Question: '''
Intent emailIntent = new Intent(Intent.ACTION_SEND);
emailIntent.setType("image/jpeg");
emailIntent.putExtra(Intent.EXTRA_SUBJECT, "Image Attachment");
emailIntent.putExtra(Intent.EXTRA_STREAM, Uri.fromFile(resize_file));
startActivity(Intent.createChooser(emailIntent, "Send email..."));
private void compress(Bitmap bitmap) {
Bitmap out = Bitmap.createScaledBitmap(bitmap, 1024, 800, false);
try {
resize_file = createTemporaryFile("resize", ".jpg");
} catch (Exception e1) {
e1.printStackTrace();
}
FileOutputStream fOut;
try {
fOut = new FileOutputStream(resize_file);
out.compress(Bitmap.CompressFormat.JPEG, 50, fOut);
fOut.flush();
fOut.close();
bitmap.recycle();
out.recycle();
} catch (Exception e) {
}
}
'''
Gmail Trace:

Gmail app opens with the attached file, but as soon when i click on send button, i'm getting an error message 'Gmail app is not responding'. Thanks in advance.
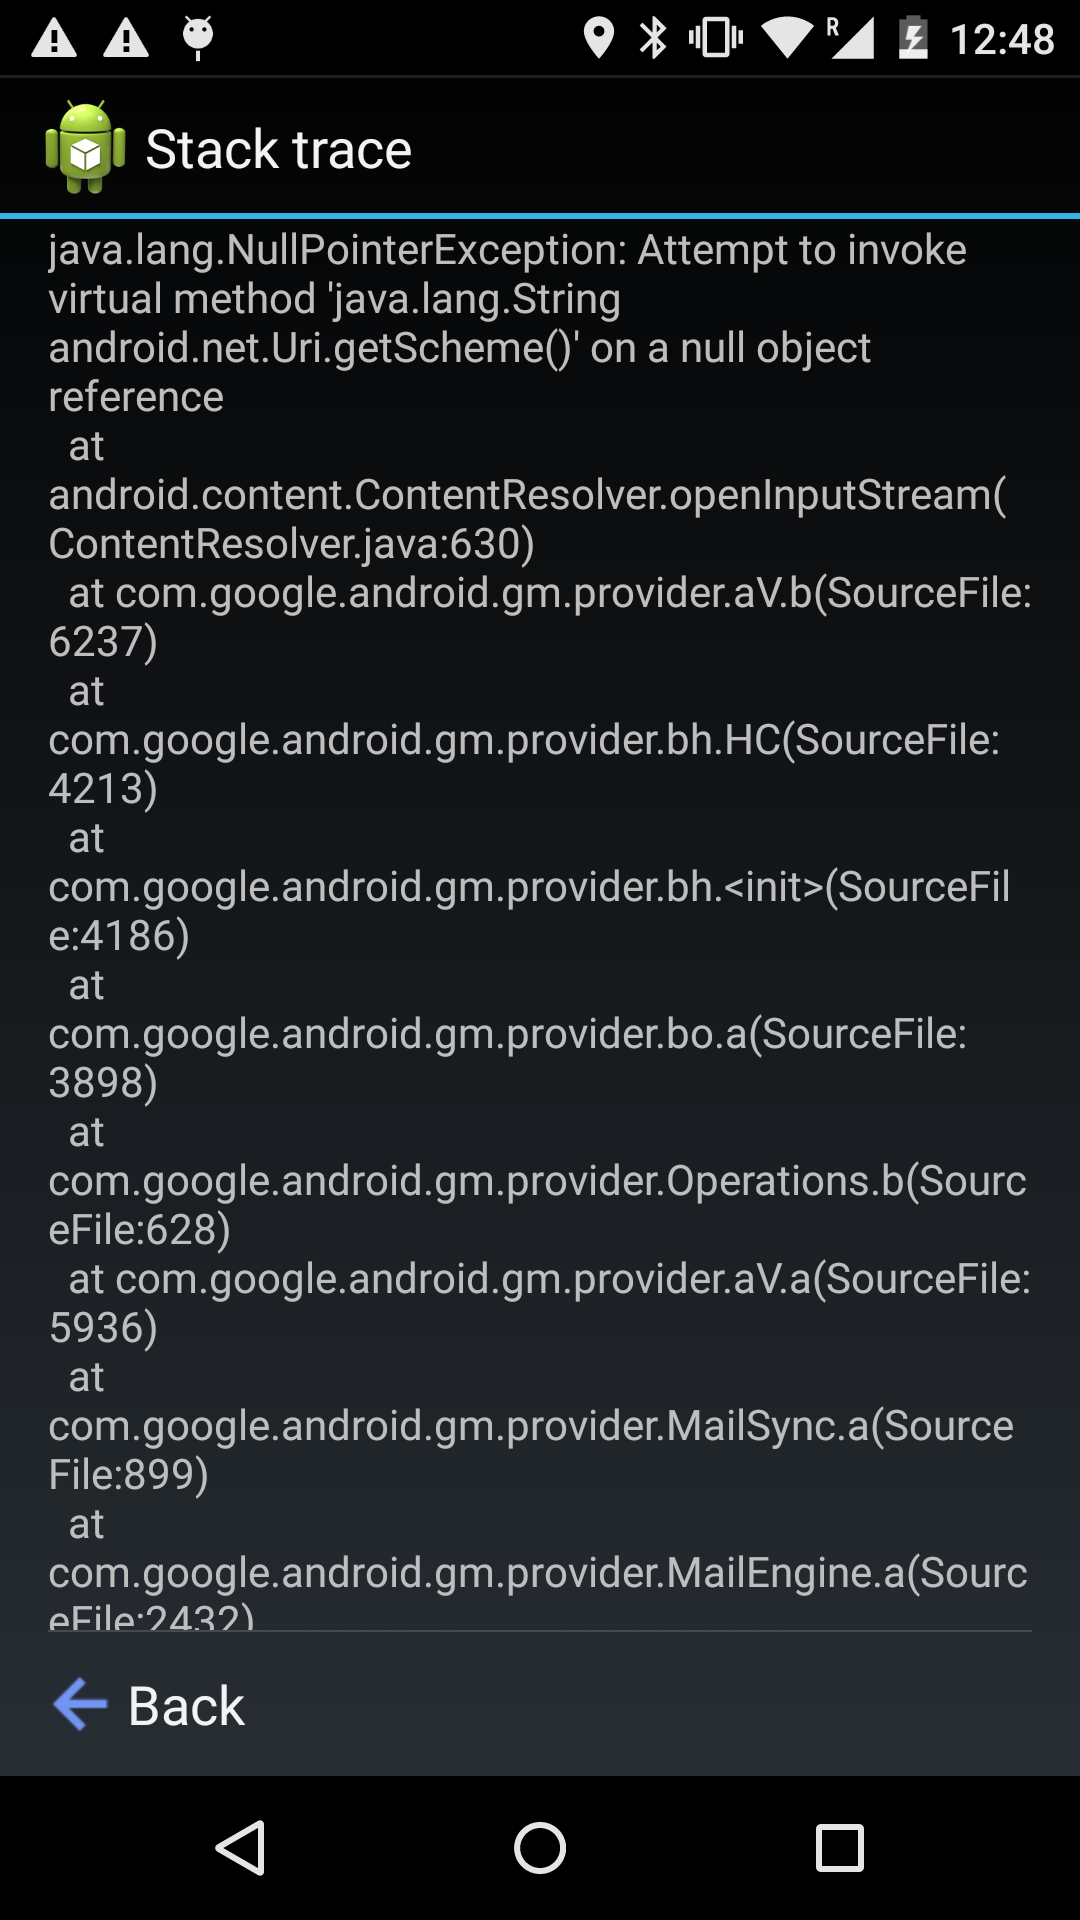
Answer: I don't know what was the proper issue. But Clearing Gmail app data, fixed my issue. Any way thanks to A Honey Bustard for his reply..